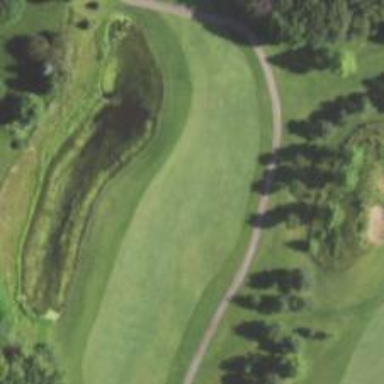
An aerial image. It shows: Golf hole.